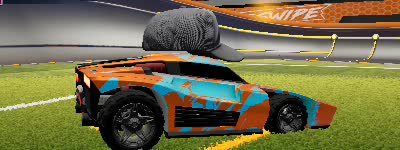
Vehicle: breakout